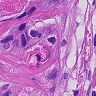
Metastatic tissue present: yes